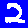
Digit: 2